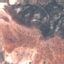
Label: HerbaceousVegetation